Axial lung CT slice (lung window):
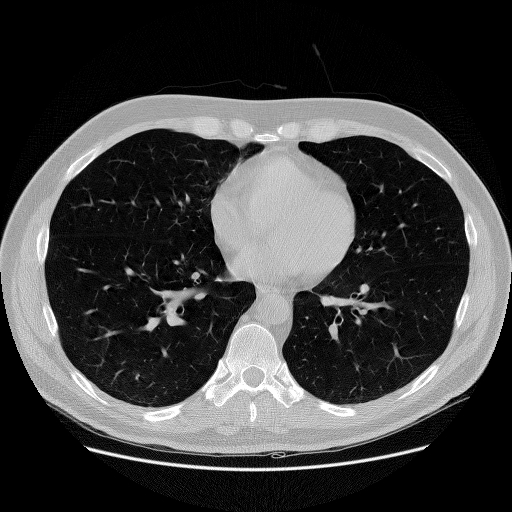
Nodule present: no